Interaction volume radius: 10 \u00c5
Interaction volume height: 25 \u00c5
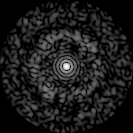
Disorder parameter: 0.8083